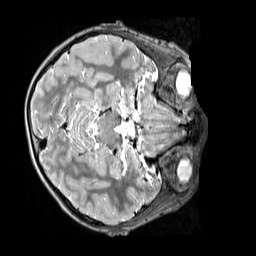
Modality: T2w
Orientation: axial
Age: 10
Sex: male
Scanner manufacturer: siemens
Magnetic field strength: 3 T
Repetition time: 3.2 s
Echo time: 0.408 s